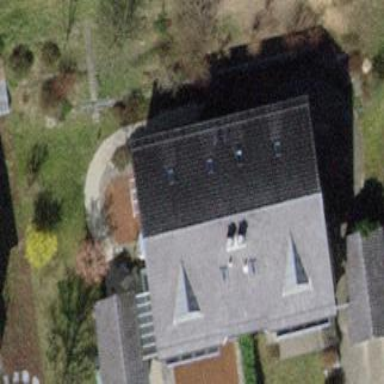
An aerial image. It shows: Semi-detached house with gabled roof.